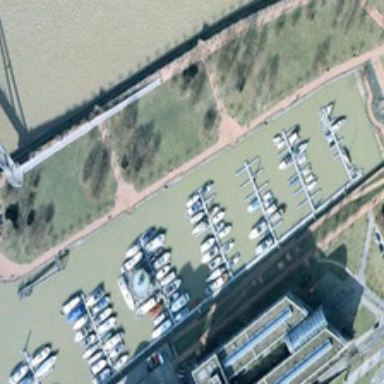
In the port  we can see some boats moored side by side .